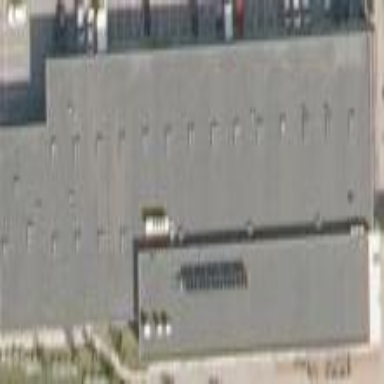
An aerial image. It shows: Industrial building being used for industrial purposes.